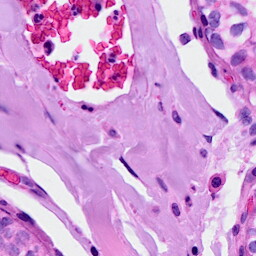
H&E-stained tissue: Breast